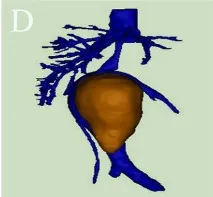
(A-E) The enhanced Computed Tomography (CT) and three-dimensional reconstruction performance of Case 2.
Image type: radiology (ct)